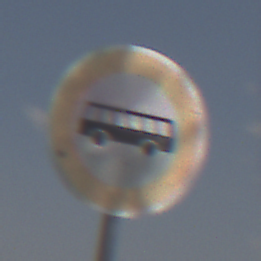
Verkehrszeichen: VerbotKraftomnibusse
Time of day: Midday
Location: Outdoor (Nature)
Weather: PartlyCloudy
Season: NotSpecified
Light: Natural